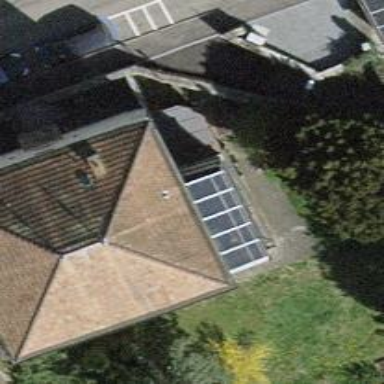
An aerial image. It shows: Solar power generator using photovoltaic method with solar photovoltaic panel types.